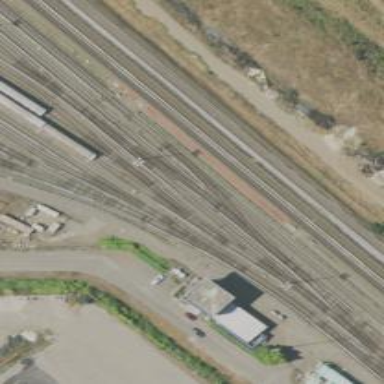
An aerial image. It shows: Electrified rail passing through service yard.